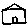
Label: house